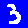
Digit: 3